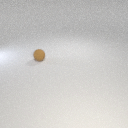
small brown rubber sphere